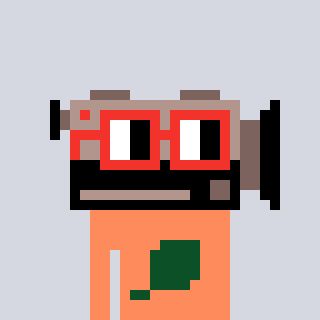
a pixel art character with square red glasses, a camcorder-shaped head and a peachy-colored body on a cool background